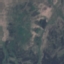
Land use / land cover class: HerbaceousVegetation